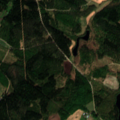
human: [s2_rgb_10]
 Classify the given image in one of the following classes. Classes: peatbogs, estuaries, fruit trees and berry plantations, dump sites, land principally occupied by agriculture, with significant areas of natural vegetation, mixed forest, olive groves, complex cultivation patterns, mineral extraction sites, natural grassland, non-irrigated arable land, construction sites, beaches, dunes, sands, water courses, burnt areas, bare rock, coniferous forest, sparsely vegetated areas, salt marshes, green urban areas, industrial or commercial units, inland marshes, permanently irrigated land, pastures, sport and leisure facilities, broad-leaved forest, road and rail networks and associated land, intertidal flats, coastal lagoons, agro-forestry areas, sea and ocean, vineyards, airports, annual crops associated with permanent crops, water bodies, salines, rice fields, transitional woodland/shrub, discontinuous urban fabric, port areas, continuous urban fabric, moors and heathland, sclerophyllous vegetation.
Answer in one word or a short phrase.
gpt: land principally occupied by agriculture, with significant areas of natural vegetation, broad-leaved forest, coniferous forest, mixed forest, transitional woodland/shrub, water bodies